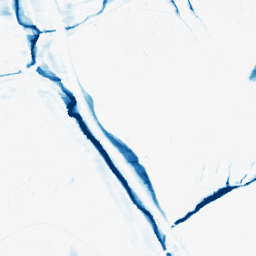
Category: morphological
Decomposition family: morphological_ellipse
Decomposition parameters: operation: closing
width: 5
height: 20
Upsampling method: bspline
Upsampling parameters: scale: 4
Upsampling scale: 4